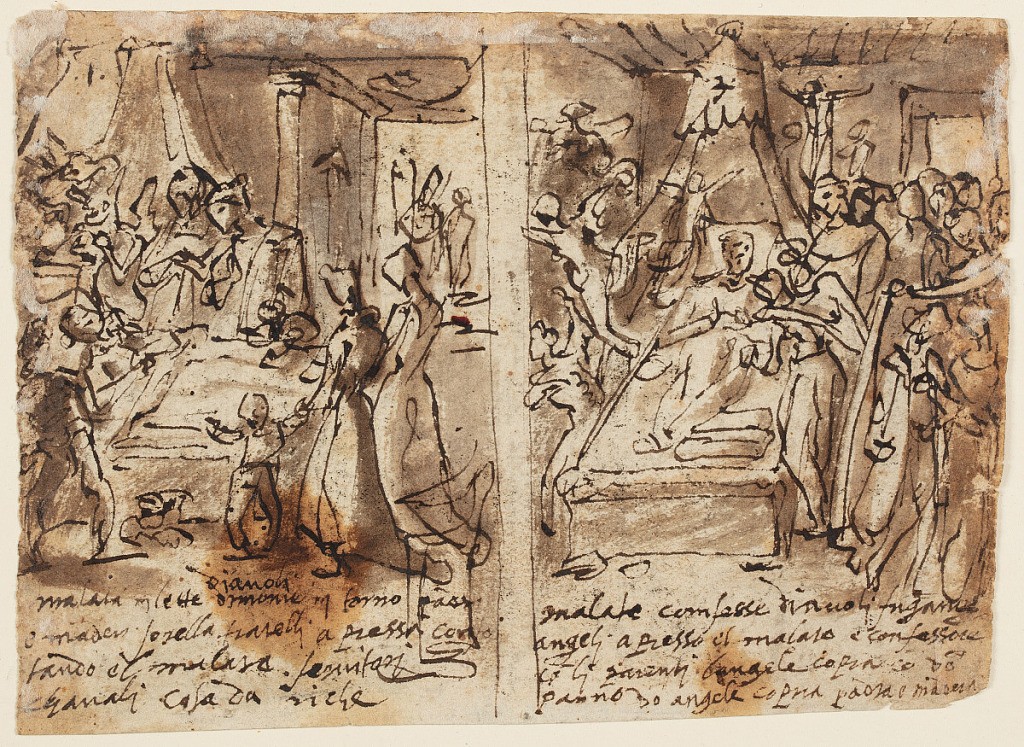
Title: The Penitent Man on his Deathbed [left]; The Penitent Man Visited by a Priest and Angels [right]
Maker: Jan van der Straet, called Stradanus, Flemish, 1523–1605
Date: ca. 1590 – 1595
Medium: Pen and brown ink, brush and brown wash over black chalk on laid paper
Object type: Drawing
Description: Recto, left: View into a bedroom with a dying man in bed surrounded by family, with demons representing the seven deadly sins clustering near his headboard. Through the open door in the background, right, the doctor can be seen arriving. An explanatory inscription in Italian appears at the bottom of the image. The image is numbered ".1." at upper left.
Recto, right: View into a bedroom with a dying man in bed attended by many figures, including angels and clergy. Demons flee at left. The image is numbered ".3." at upper center. An explanatory inscription in Italian appears at the bottom of the image.
Verso, above: Italian inscription in the hand of Luigi Alamanni, with shorter notes in Italian and Dutch above and below in the hand of Stradanus.
Verso, below: Lot sits by a fire holding a wine goblet in his right hand. His daughters appear beside him. All are undressed or only partially clothed.